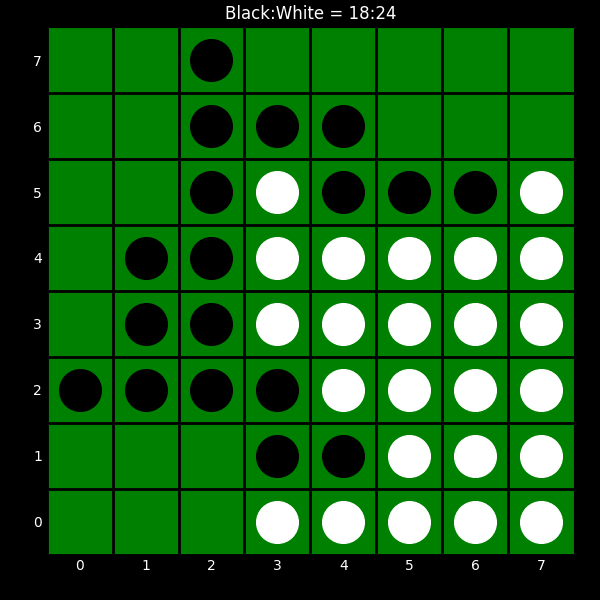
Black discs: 18
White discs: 24